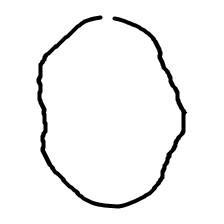
Shape: circle